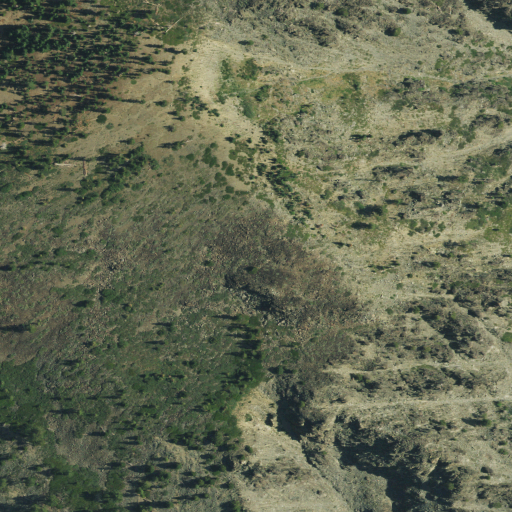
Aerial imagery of cliff(s) in California named Cathedral Peak containing shrub, grassland, and evergreen forest